Brain MRI, t2w sequence, axial 2D slice.
Patient: age 44, sex M, weight 78 kg, height 1.76 m
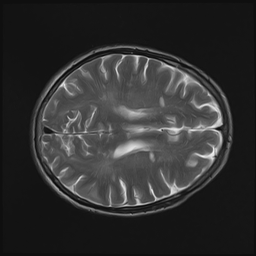